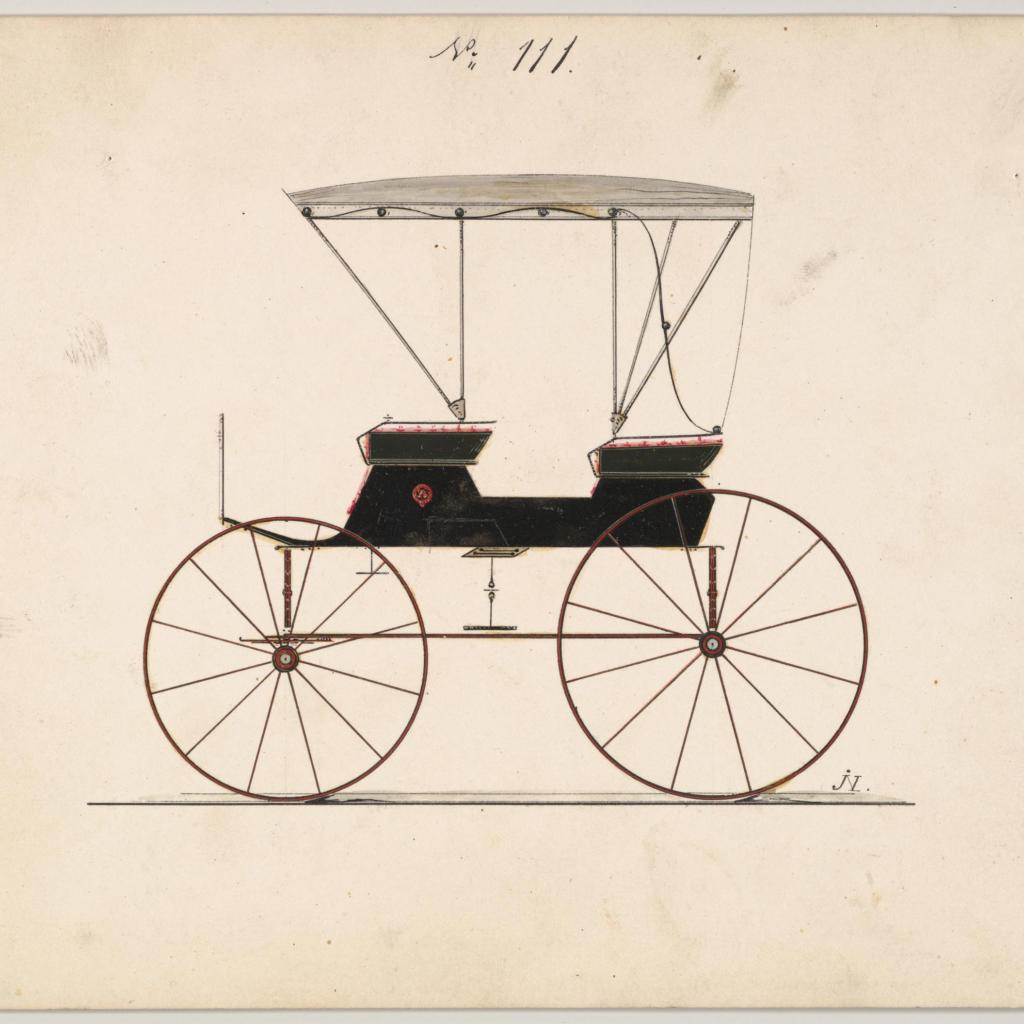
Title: Extension Top Phaeton #111
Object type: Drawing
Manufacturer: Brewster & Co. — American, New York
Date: ca.1865
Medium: Pen and black ink, watercolor and gouache with gum arabic
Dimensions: Sheet: 6 1/4 x 9 1/8 in. (15.9 x 23.2 cm)
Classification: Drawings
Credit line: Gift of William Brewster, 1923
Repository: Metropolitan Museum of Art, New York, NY